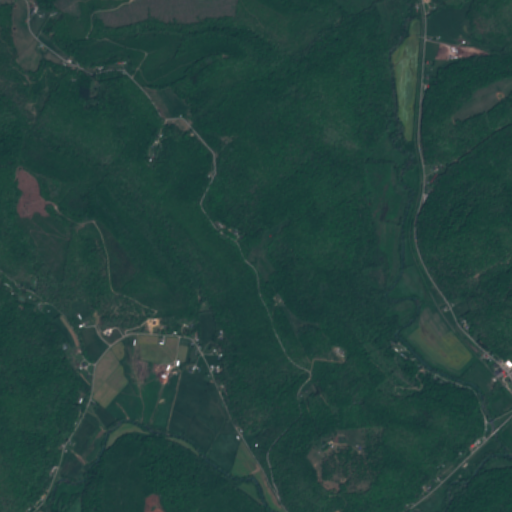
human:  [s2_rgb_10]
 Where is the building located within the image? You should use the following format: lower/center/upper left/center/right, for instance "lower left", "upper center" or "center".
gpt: The building is located in the lower right of the image.
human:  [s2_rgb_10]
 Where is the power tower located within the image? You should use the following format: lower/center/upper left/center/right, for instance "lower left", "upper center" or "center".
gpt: There is no power tower in the image.